Interaction volume radius: 5 \u00c5
Interaction volume height: 15 \u00c5
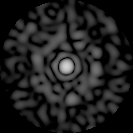
Disorder parameter: 0.8716